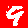
Digit: 9